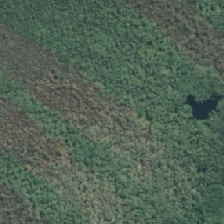
Land cover: deciduous_hardwood